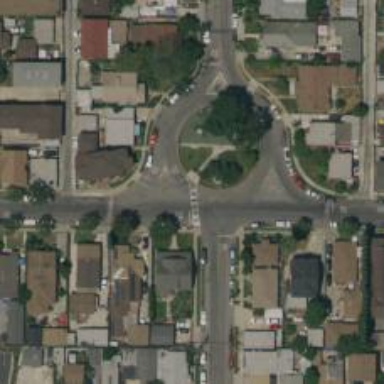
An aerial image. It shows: Circular junction on residential road.